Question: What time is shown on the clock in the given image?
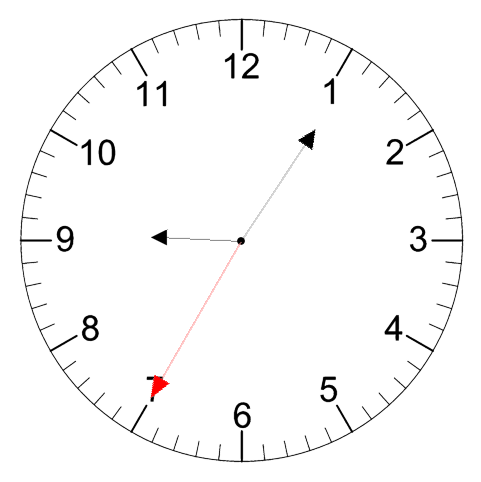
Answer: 09:05:35